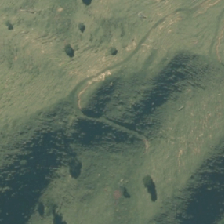
Land cover: high_producing_grassland